Question: I am new to RequireJS and Backbone and was trying to understand why the ajax (fetch) code is not working as excepted.
## main.js
'''
require.config({
shim: {
'backbone': {
deps:['underscore', 'jquery'],
exports: 'Backbone'
},
'underscore': {
exports: '_'
}
},
paths: {
'jquery': 'vendor/jquery/jquery',
'underscore': 'vendor/underscore/underscore',
'backbone': 'vendor/backbone/backbone'
}
});
require(['views/appViews'], function(AppView) {
new AppView();
});
'''
## AppView.js
'''
define(['jquery', 'underscore','backbone', '../collections/appCollections'], function($, _, Backbone, AppCollections) {
var App = Backbone.View.extend({
initialize: function() {
_.bindAll( this, "render" );
this.collection = new AppCollections;
var $this = this;
this.collection.bind("all", this.render, this);
var x = this.collection.fetch();
/*
* This was not working
this.collection.fetch({
success: function() {
$this.render();
}
});
*/
},
template: _.template( $('#tweetsTemplate').html() ),
render: function() {
console.log(this.collection.toJSON());
//$(this.el).html(this.template({ tweets: this.collection.toJSON() }));
}
});
return App;
});
'''
## AppCollections.js
'''
define(['jquery','underscore','backbone','../models/appModels'], function($, _, Backbone, AppModel) {
var AppCollection = Backbone.Collection.extend({
model: AppModel,
url: 'http://search.twitter.com/search.json?q=dog',
parse: function ( response, xhr ) {
return response.results;
},
// Overwrite the sync method to pass over the Same Origin Policy
sync: function (method, model) {
var $this = this;
var params = _.extend({
type: 'GET',
dataType: 'jsonp',
url: $this.url,
processData: false
} );
return $.ajax(params);
}
});
return AppCollection;
});
'''
## AppModel
'''
define(['underscore', 'backbone'], function(_, Backbone) {
var AppModel = Backbone.Model.extend({});
return AppModel;
});
'''
Problem is: the render method is not called once collection is fetched. Also no error in developer tool. So not sure where to look.

Any pointer is helpful.
Thanks
Viral
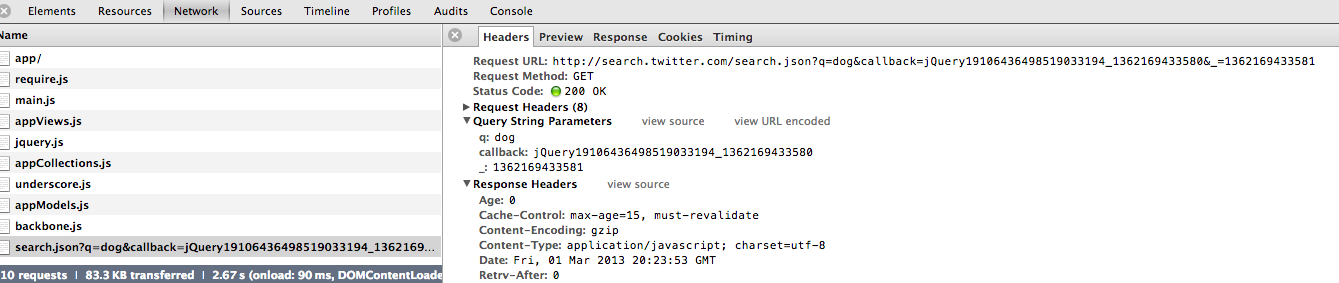
Answer: The success callback is not called because your 'sync' method is not passing it on to 'ajax'.
The third parameter of 'sync' is the options object, which has the success callback in it.
'''
sync: function (method, model, options) {
var $this = this;
var success = options.success;
options.success = function(resp) {
if (success) success(model, resp, options);
model.trigger('sync', model, resp, options);
};
var params = _.extend({
type: 'GET',
dataType: 'jsonp',
url: $this.url,
processData: false
}, options);
return $.ajax(params);
}
'''
This way, 'ajax' will properly call the success callback defined in Backbone Collection's 'fetch' which will in turn call the success callback you passed into fetch.
Then fetch:
'''
this.collection.fetch({
success: function() {
$this.render();
}
});
'''
Here is 'fetch' from <URL>. You can see it passes the 'success' callback to 'sync'.
'''
fetch: function(options) {
options = options ? _.clone(options) : {};
if (options.parse === void 0) options.parse = true;
var success = options.success;
options.success = function(collection, resp, options) {
var method = options.update ? 'update' : 'reset';
collection<URL>;
if (success) success(collection, resp, options);
};
return this.sync('read', this, options);
},
'''